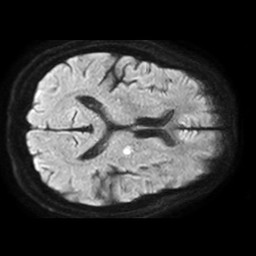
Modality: TRACE
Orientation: axial
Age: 58
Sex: male
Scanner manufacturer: philips
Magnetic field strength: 1.5 T
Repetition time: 3.398 s
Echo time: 0.06922 s